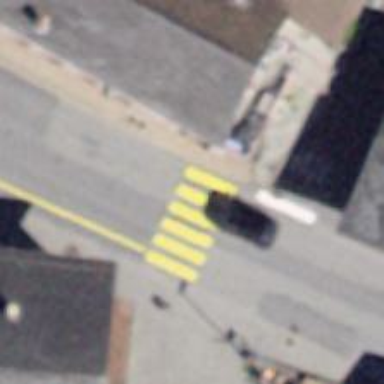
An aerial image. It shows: Marked road crossing.